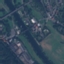
Land use / land cover: River